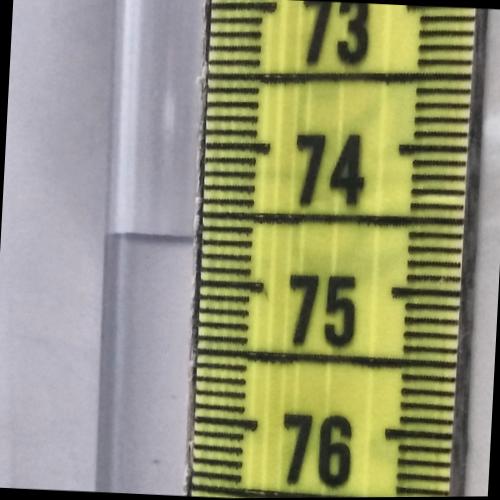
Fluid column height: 74.7 cm